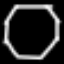
Label: octagon